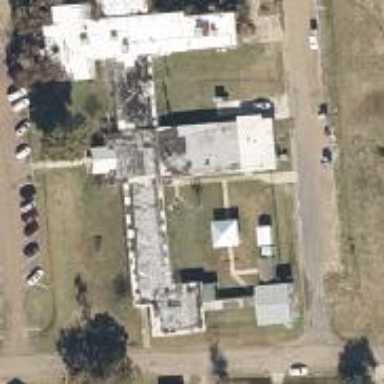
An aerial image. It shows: Nursing home.